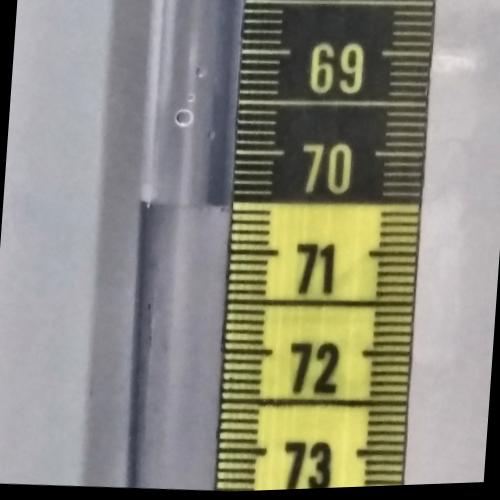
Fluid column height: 70.5 cm